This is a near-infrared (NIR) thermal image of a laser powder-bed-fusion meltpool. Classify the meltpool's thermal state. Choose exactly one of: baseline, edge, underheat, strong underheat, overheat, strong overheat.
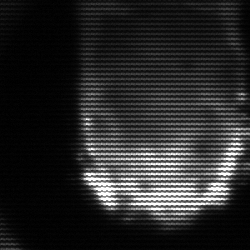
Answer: baseline